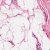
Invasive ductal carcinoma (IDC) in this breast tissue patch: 0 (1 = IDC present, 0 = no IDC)